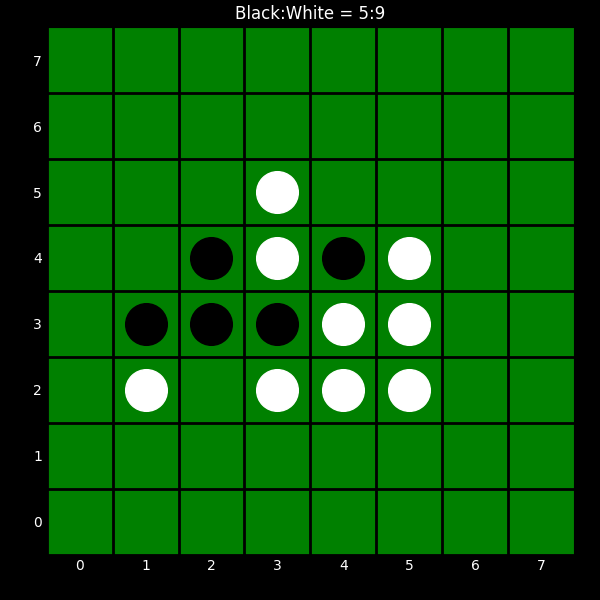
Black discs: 5
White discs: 9